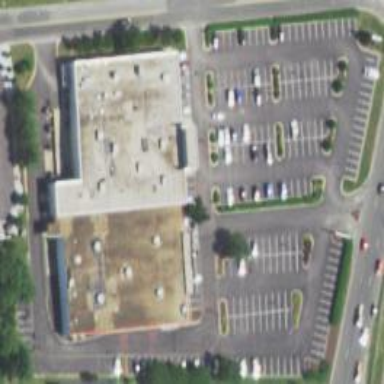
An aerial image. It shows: Retail area.